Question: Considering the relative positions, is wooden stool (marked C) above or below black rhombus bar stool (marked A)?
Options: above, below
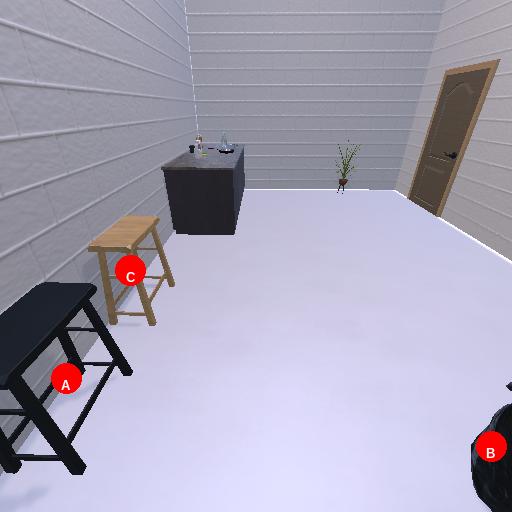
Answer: above